Interaction volume radius: 10 \u00c5
Interaction volume height: 25 \u00c5
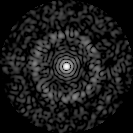
Disorder parameter: 0.8187